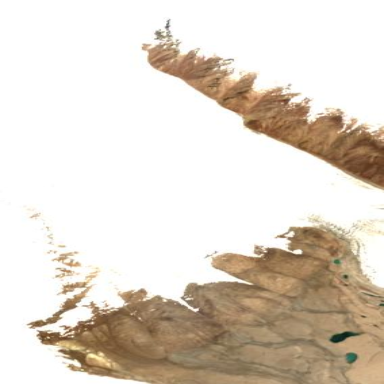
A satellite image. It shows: Majestic glacier in the distance.